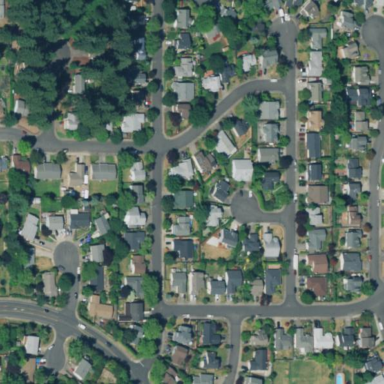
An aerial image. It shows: This residential area consists of single-family homes.